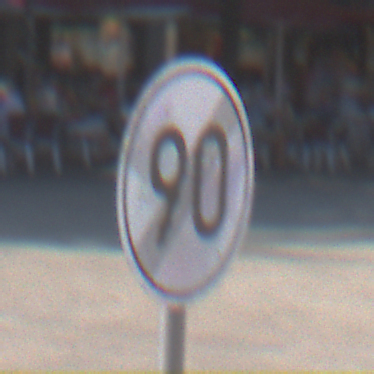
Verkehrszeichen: EndeGeschwindigkeit90
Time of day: MorningAfternoon
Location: Outdoor (Urban)
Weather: Clear
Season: NotSpecified
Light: Natural